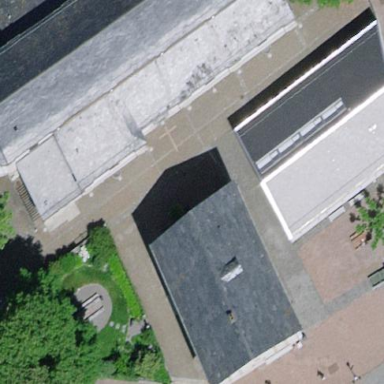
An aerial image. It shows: Religious building.